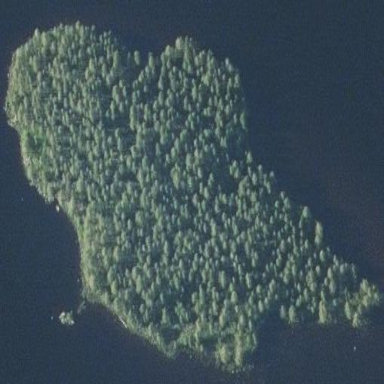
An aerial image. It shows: Islet.